Question: My Django application has a requirements.txt file (shown <URL> that I use to install modules in my virtual environment. Everything works fine.
However, I'm now trying to upgrade django-mptt from 0.6.1 to the latest version. (I actually don't care to upgrade django-mptt. I just want to upgrade my version of Django. But it seems to upgrade Django, I must first upgrade django-mptt as described <URL>. So I do 'pip install -U django-mptt'. This causes django-mptt to go from 0.6.1 to 0.7.4 and Django to go from 1.7.1 to 1.8.2. And it also causes django-cache-machine to from origin to master. You can see the changes in the screenshot below.
Then when I do 'manage.py runserver' It then prompts me to migrate. So I do that. No problems. However subsequently if I drop all the tables and then run migrate again, I get this error during migration:
'''
django.db.utils.OperationalError:
(1005, 'Can't create table 'mydb_instance'.'#sql-21b_1e'
(errno: 150 "Foreign key constraint is incorrectly formed")')
'''
Full stack trace is <URL>.
What is this error? Does it have something to do with the fact that I'm using MariaDB (Server version: 10.0.15-MariaDB Homebrew) instead of MySQL as my Database?

I mentioned above that after the upgrade, I was prompted to do a migrate. Strangely, this occurred even though upgrading MPTT doesn't cause any new migration files to be created! When I did 'manage.py runserver', I got the following warning message. Why? It makes no sense:
'''
You have unapplied migrations; your app may not work properly until they are applied.
Run 'python manage.py migrate' to apply them.
'''
As an experiment, I switched out the underlying database from MariaDB to MySQL (Server version: 5.6.25). The problem persisted. The error I got was 'Cannot add foreign key constraint'. The full stack trace is <URL>.
Going through the stack trace I posted 5 minutes ago, I found the error was being triggered by the following SQL statement:
'''
ALTER TABLE 'myapp2_mymodel2' ADD CONSTRAINT 'mymod_mymodel5_id_335ee73cecd6ecbf_fk_myapp5_mymodel5_id' FOREIGN KEY ('mymodel5_id') REFERENCES 'myapp5_mymodel5';
'''
I see what the issue is. 'myapp2_mymodel' has a foreign key constraint to 'myapp5_mymodel'. However when it tries to create this FK, it fails because the target of the foreign key doesn't yet exist! Why is the order of table creation different after the upgrade?
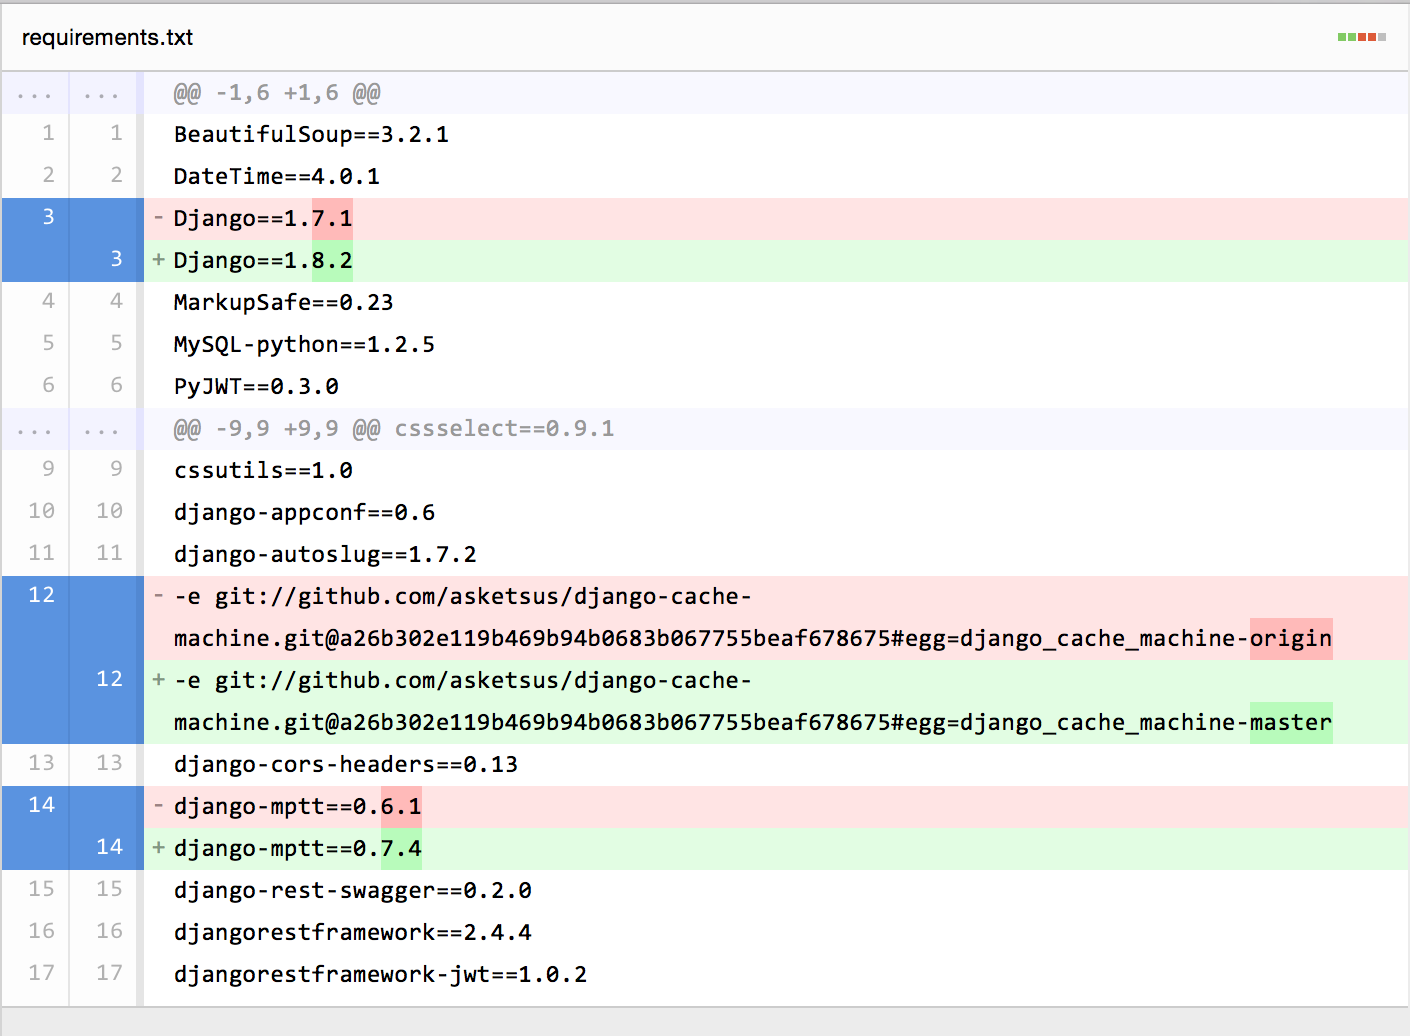
Answer: I solved the problem myself. It looks like one of my Django applications lacked myapp2 lacked a migrations folder. I repaired it and things started working fine.